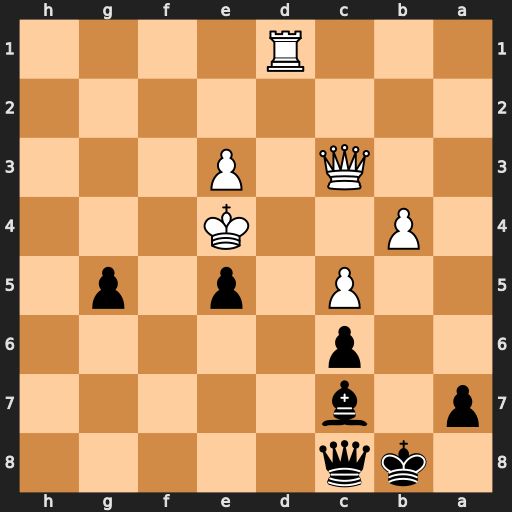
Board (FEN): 1kq5/p1b5/2p5/2P1p1p1/1P2K3/2Q1P3/8/3R4
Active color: b
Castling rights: -
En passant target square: -
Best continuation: Qg4+ Kd3 Qxd1+